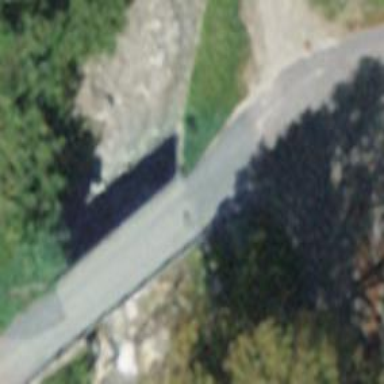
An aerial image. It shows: Unclassified road with asphalt surface crossing bridge.